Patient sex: M
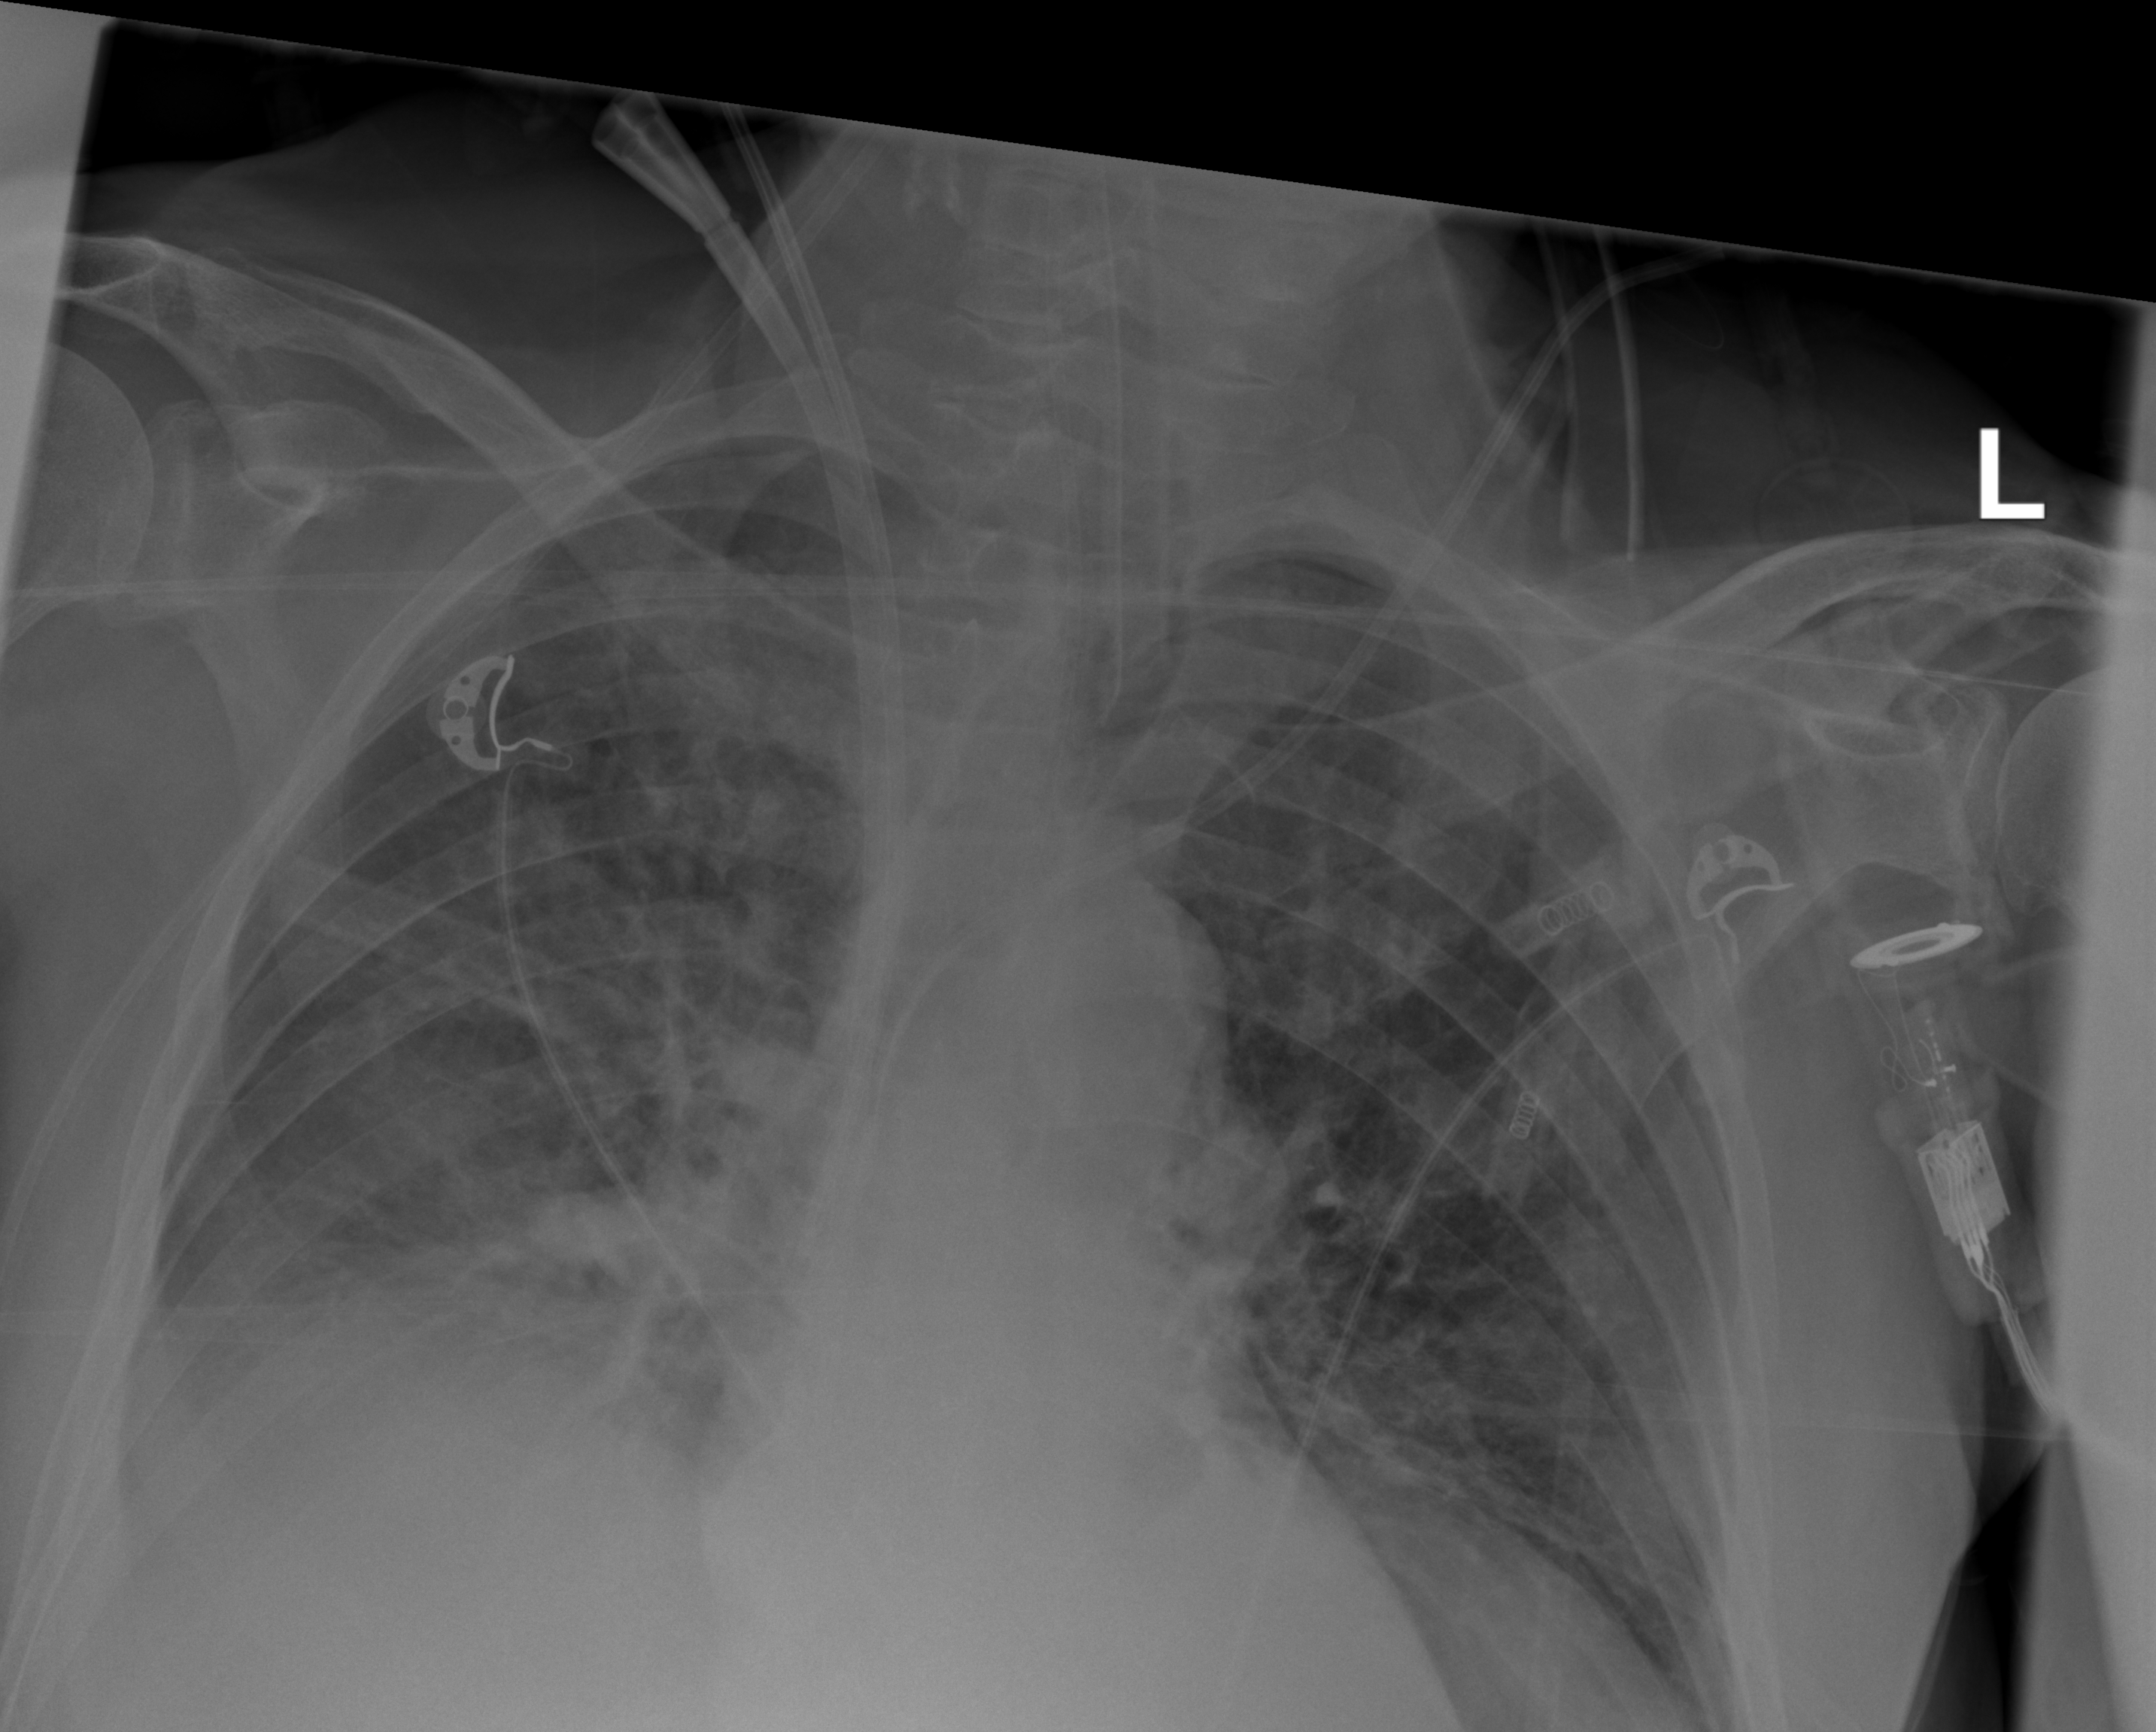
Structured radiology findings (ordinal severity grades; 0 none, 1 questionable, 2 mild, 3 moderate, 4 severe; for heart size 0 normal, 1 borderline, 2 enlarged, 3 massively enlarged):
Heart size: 0
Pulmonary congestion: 2
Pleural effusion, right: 2
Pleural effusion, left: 1
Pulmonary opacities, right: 3
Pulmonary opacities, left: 2
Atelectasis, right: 3
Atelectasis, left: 2